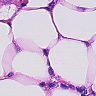
Metastatic tissue present: no